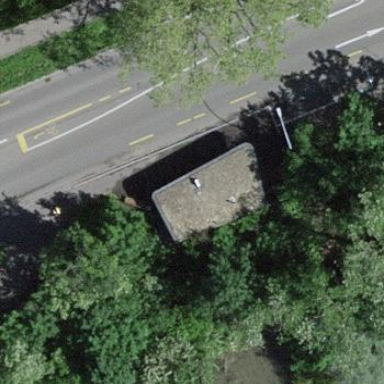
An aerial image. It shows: Kiosk building.